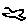
Label: bird